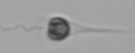
Label: Apedinella